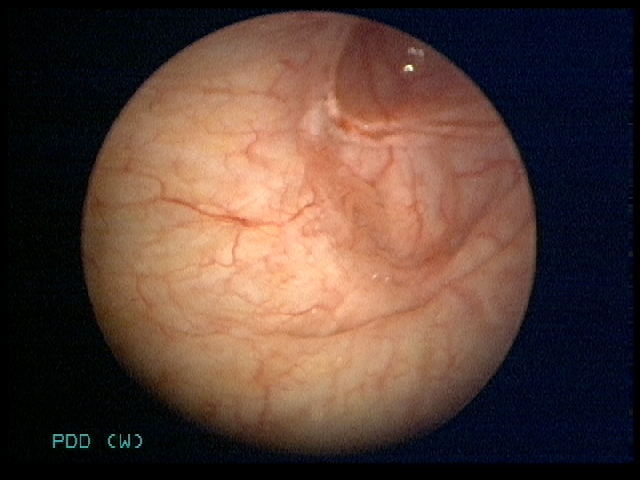
Modality: WLC
Class: Malignant
Subclass: HighGradePapillary
Lesion: L1
Stage: Ta
Morphology: Papillary
Bladder cancer association: Yes